Question: I have two multiline 'UILabels'. The parent 'UIView' only has a certain size (height) but the labels can contain a long string. What I want is that the first label is always shown (e.g. abbreviated with ... if it gets too long). If there is room the second label should be shown. Again if it's too long it should get abbreviated with ...
This is the constraint I'm currently using: 'V:|-5-[title]-0-[description]-(>=0)-|'
In some cases the second label gets cut off like this:

What should I do? Do I have to change the constraint? Can I hide the second label somehow? But how should I detect when the label is cut off?
In another case the second label wasn't shown at all. The second label should also not overflow the parent 'UIView'. How should one handle such cases?
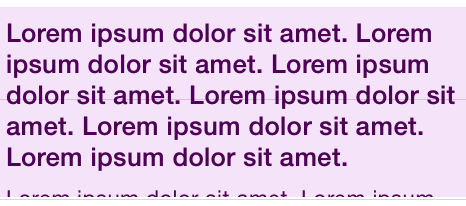
Answer: I believe rounding occurs somewhere in iOS because the label would fit (one line and then at the end with ...) if there would be 0.75pt more space. So it draws it but it is cut off because of the missing 0.75pt space.
Now I took the following approach: Calculate if the second label (reference text which should be about one line) would fit in the parent view? And if not hide it. I only have code in C# but you should get the idea:
'''
public override void LayoutSubviews ()
{
base.LayoutSubviews ();
NSString referenceTextToMeasure = new NSString ("Lorem ipsum dolor sit amet.");
// take the font of the description label which was cut off
CGRect referenceTextRect = referenceTextToMeasure.GetBoundingRect (
new CGSize(this.Frame.Width, nfloat.MaxValue),
NSStringDrawingOptions.UsesLineFragmentOrigin,
new UIStringAttributes () { Font = descriptionLabelFont },
new NSStringDrawingContext ()
);
// 5 is the spacing constraint I have on the top
if ((this.Frame.Height - TitleLabel.Frame.Height - 5) < referenceTextRect.Height )
DescriptionLabel.Hidden = true;
}
'''
Seems to work quite well, though a full test has to be made. You could also use a fixed height instead of referenceTextRect.Height and you would save some calculations. Nevertheless, the way I used allows of adapting the fonts so everything is dynamically calculated.